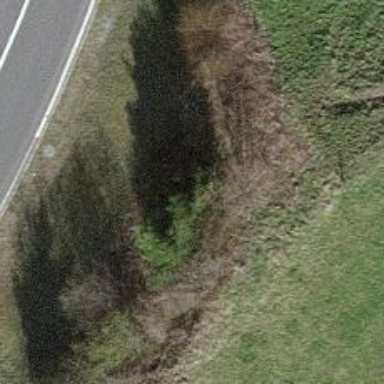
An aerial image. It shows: Hedge acting as barrier.